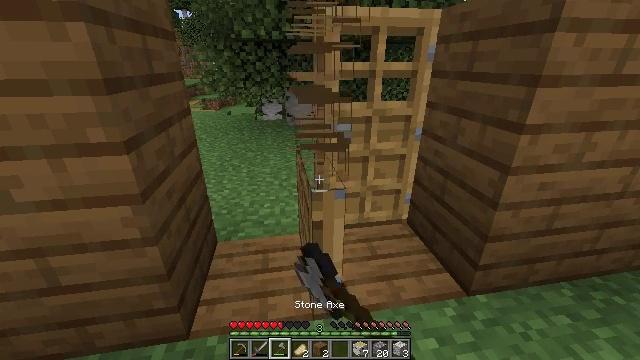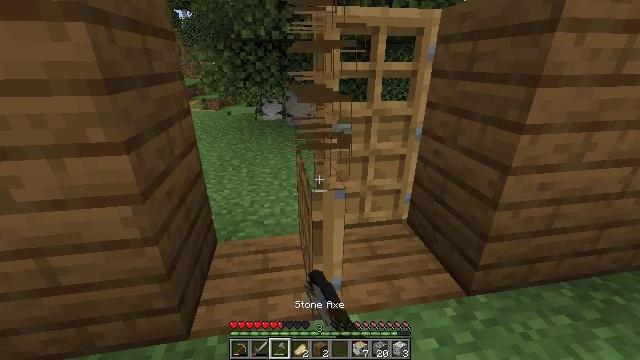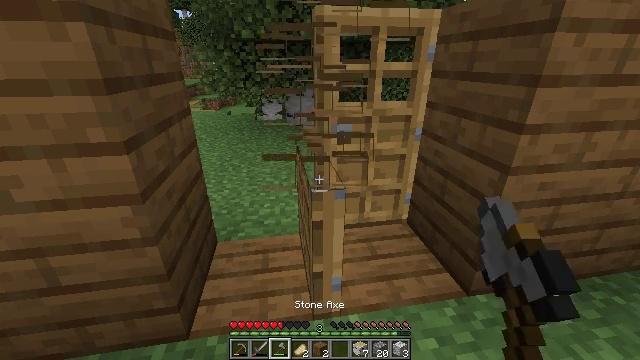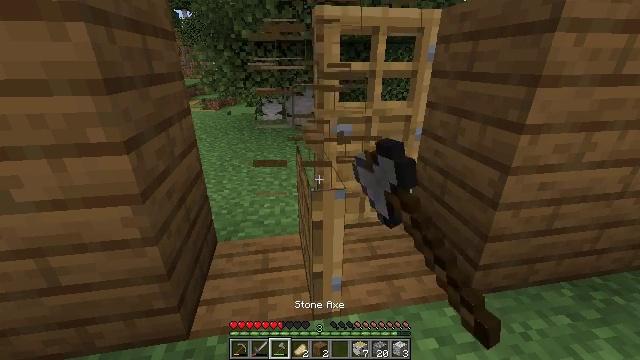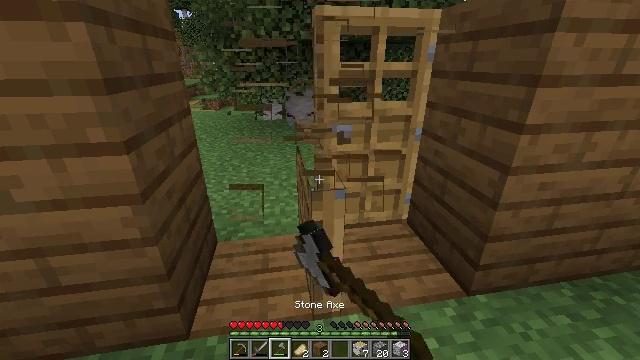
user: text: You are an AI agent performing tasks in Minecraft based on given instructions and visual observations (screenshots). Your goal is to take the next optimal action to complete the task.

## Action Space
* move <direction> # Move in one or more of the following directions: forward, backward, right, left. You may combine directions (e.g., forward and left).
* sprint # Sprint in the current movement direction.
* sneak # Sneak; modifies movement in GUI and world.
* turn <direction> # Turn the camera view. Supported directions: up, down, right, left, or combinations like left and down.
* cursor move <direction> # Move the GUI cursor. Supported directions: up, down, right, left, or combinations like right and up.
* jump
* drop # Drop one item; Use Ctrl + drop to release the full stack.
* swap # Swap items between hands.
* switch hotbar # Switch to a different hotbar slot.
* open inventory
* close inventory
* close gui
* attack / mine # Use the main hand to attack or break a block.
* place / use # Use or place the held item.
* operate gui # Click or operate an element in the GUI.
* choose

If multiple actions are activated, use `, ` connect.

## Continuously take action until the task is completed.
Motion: motion action
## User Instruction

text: Destroy the oak door to retrieve it.
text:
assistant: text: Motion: attack / mine
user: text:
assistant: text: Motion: attack / mine
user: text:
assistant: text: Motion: attack / mine
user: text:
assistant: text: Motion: attack / mine
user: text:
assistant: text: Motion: attack / mine